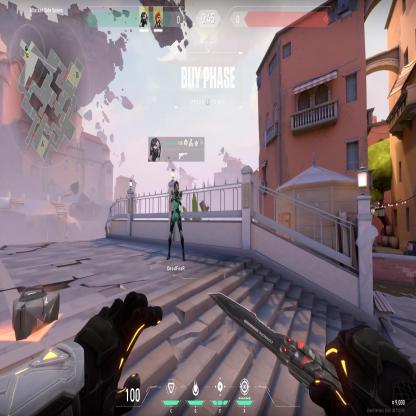
Label: dropped spike ; teammate